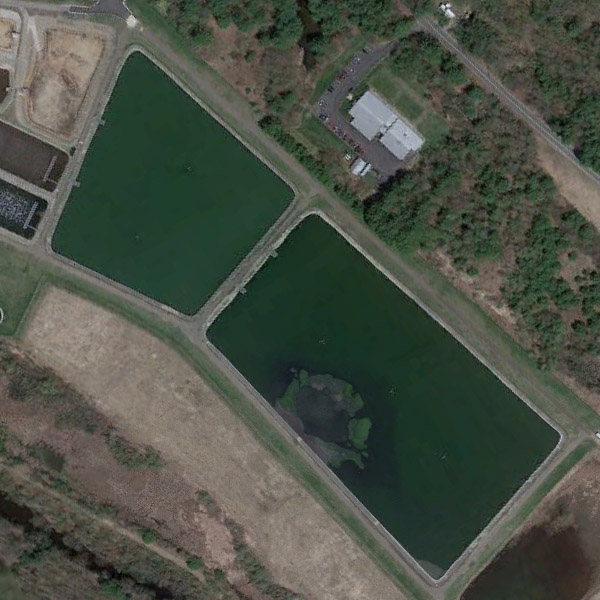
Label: Pond